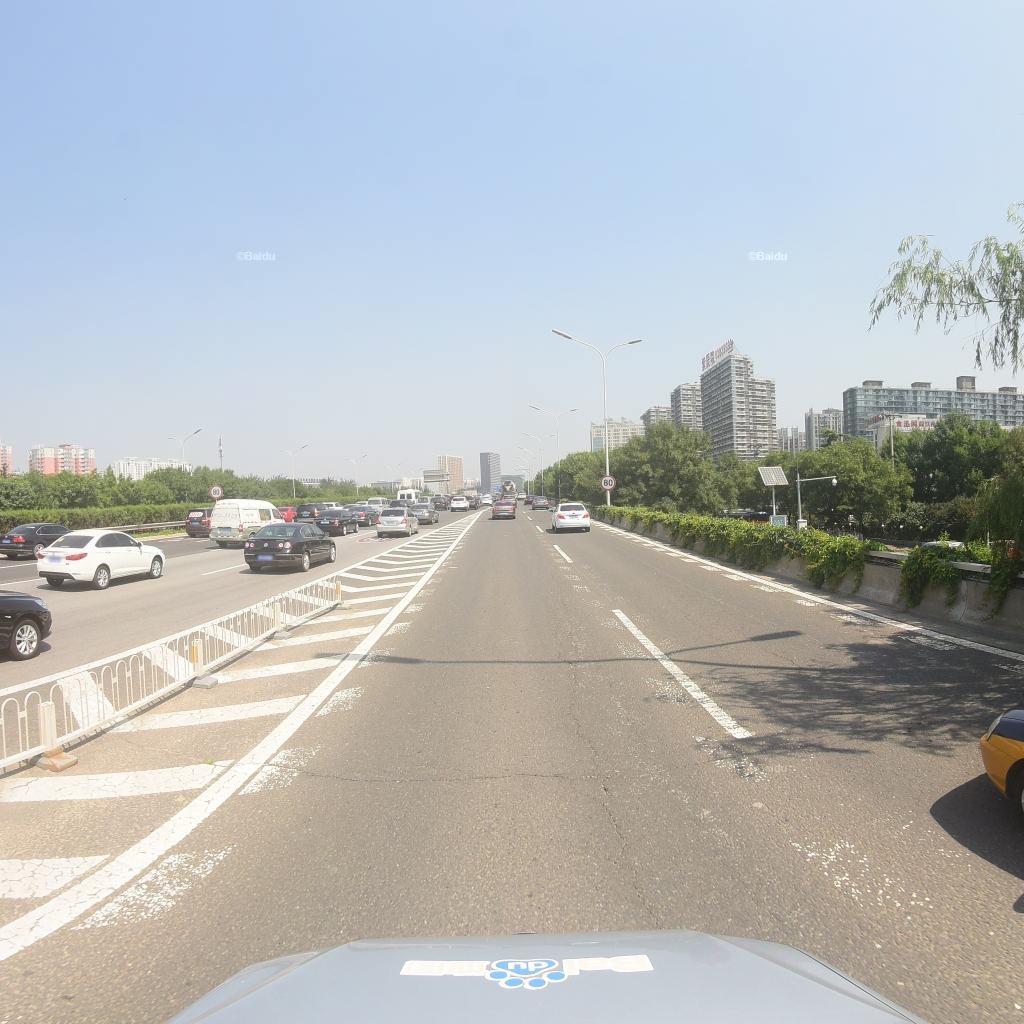
Region: Fengtai
Road damage annotations: longitudinal crack, transverse crack